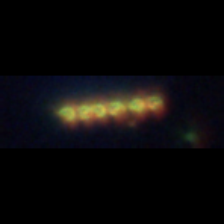
Taxon: Chaetoceros
Group: Diatoms